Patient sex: M
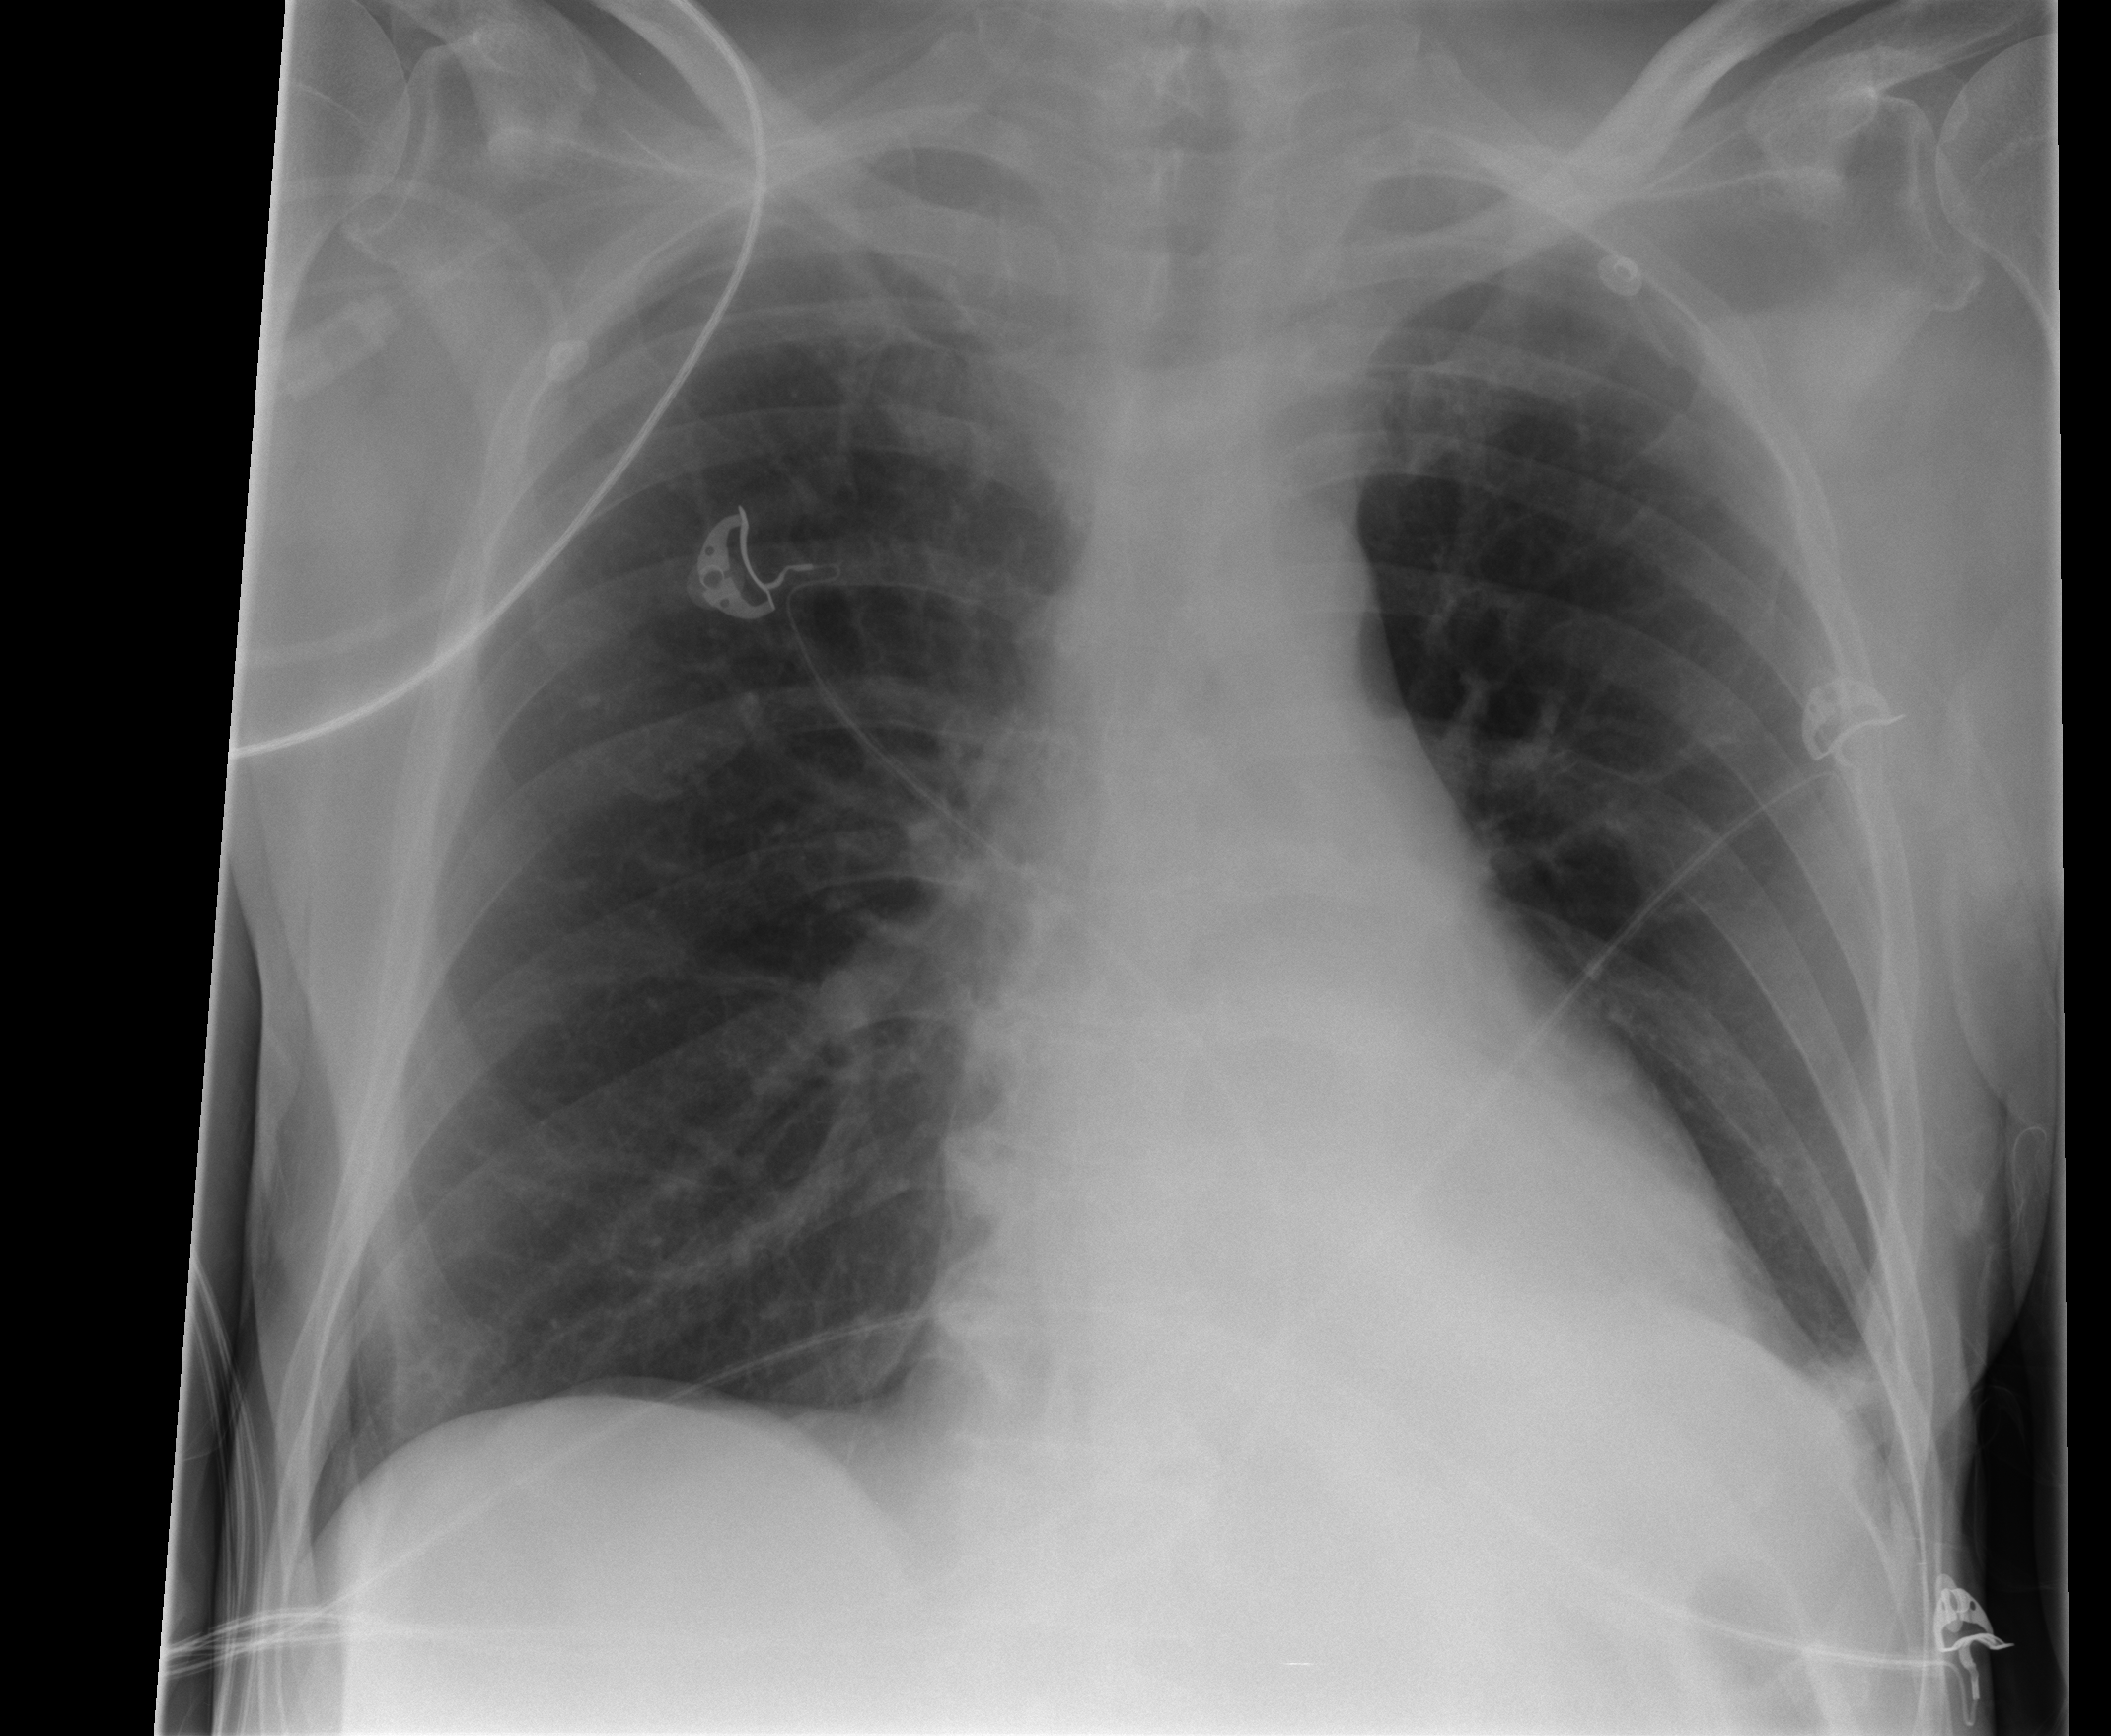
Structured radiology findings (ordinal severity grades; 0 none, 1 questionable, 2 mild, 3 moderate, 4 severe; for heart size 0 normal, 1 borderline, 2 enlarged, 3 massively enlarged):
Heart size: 0
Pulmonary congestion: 0
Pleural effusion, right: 0
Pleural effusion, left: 0
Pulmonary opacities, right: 0
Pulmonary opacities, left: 0
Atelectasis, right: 0
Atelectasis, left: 2